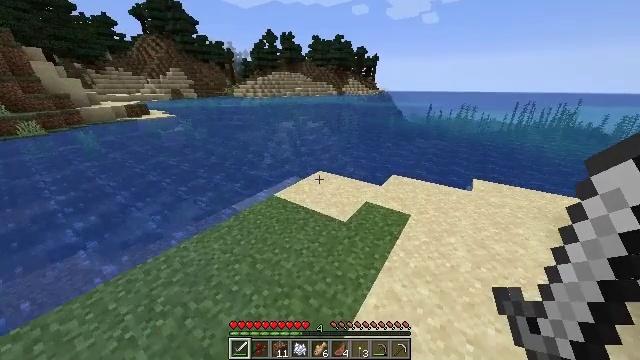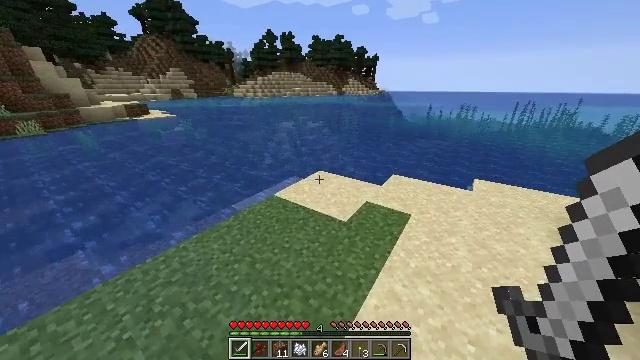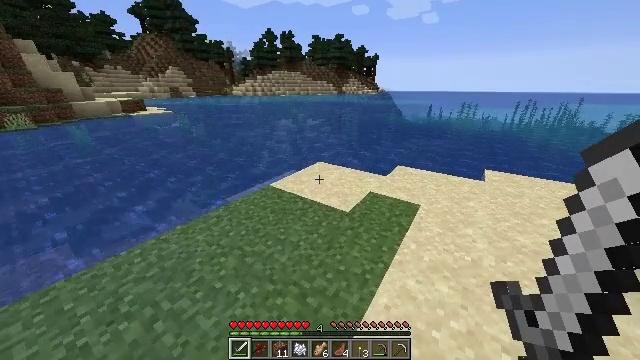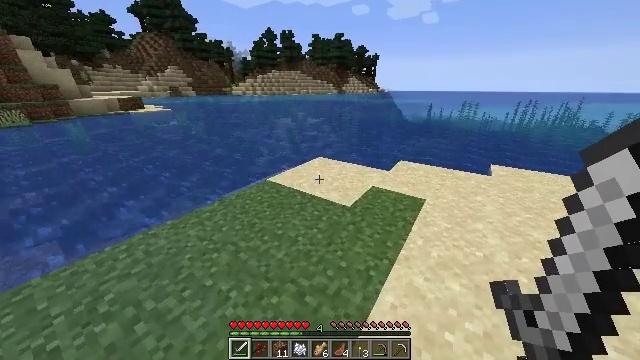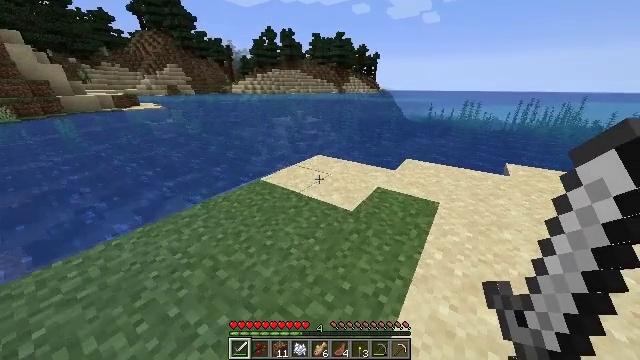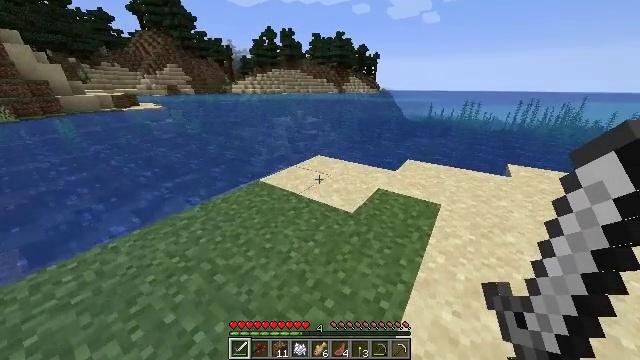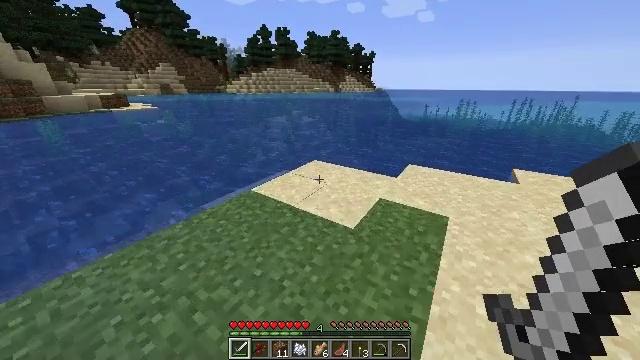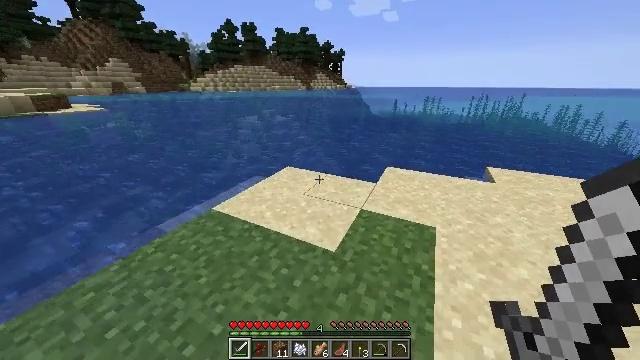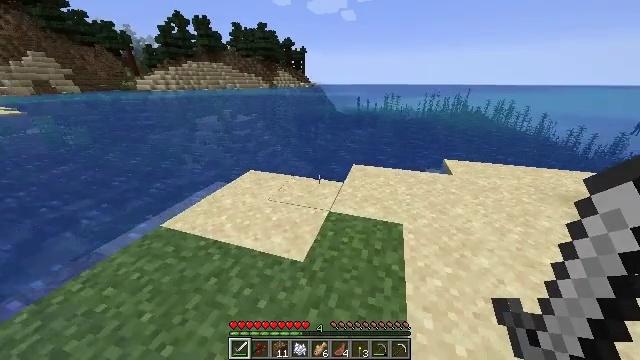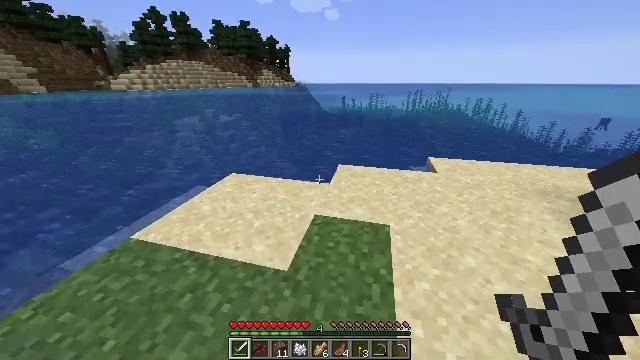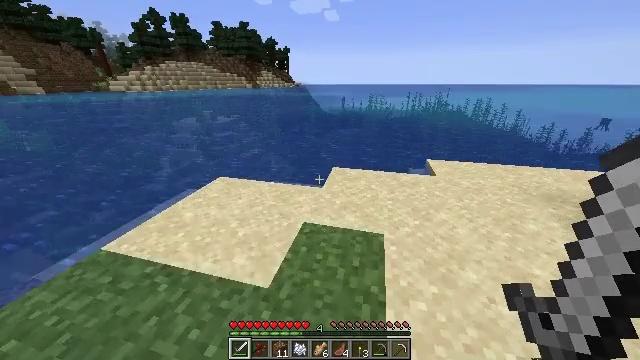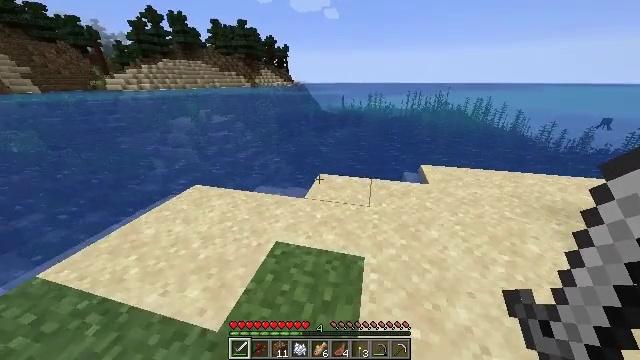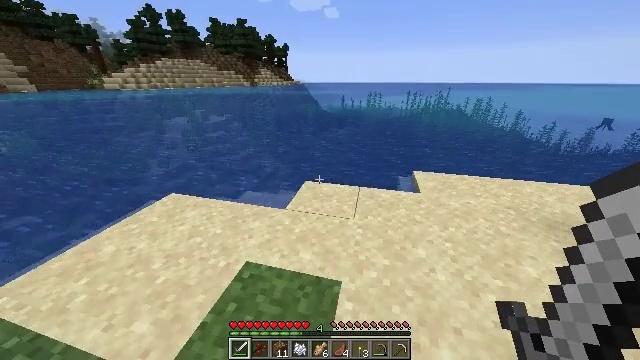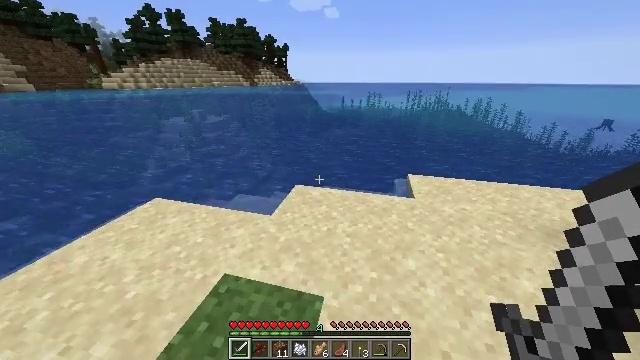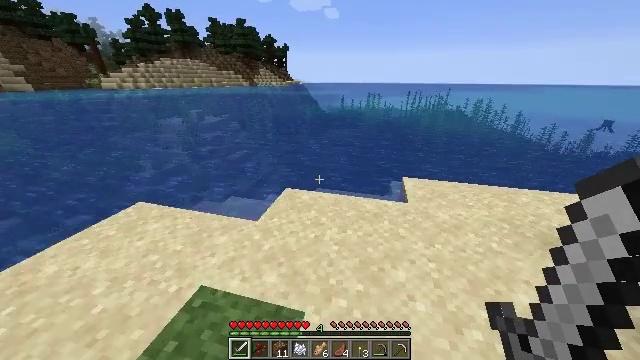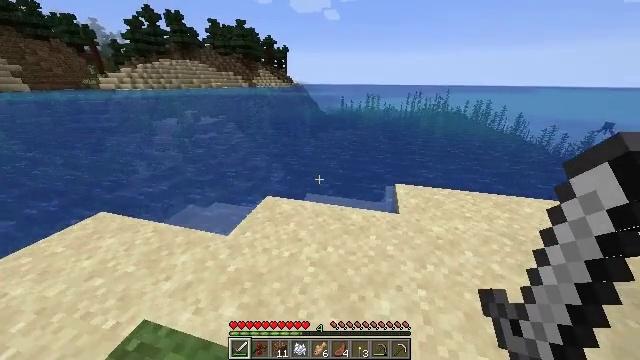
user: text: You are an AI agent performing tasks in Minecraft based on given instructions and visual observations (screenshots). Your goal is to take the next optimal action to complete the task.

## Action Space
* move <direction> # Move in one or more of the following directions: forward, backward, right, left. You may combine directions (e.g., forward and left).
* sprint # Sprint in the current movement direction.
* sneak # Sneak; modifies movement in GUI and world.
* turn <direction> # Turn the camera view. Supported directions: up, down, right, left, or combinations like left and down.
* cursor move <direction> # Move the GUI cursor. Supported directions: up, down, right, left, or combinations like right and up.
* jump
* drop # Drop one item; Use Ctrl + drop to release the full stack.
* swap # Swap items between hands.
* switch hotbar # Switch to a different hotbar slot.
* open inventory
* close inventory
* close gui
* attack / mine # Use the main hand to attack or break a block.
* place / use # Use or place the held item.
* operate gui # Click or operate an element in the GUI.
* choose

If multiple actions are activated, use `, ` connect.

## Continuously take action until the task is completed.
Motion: motion action
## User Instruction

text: Kill mobs in water.
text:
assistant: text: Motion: move forward
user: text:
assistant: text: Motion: move forward
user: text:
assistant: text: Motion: move forward
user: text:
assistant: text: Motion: move forward
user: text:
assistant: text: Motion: move forward
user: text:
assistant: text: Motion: move forward, turn right
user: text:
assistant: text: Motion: move forward and move right, turn right
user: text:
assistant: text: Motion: move forward and move right, turn right
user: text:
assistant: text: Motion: move forward and move right, turn right
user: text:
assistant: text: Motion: move forward and move right
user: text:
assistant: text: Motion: move forward and move right
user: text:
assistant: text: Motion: move forward and move right
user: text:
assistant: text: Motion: move forward and move right
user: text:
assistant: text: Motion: move forward and move right
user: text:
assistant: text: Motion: move forward
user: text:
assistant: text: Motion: move forward
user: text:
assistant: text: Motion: move forward, turn right
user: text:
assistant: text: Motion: move forward and move right, turn right
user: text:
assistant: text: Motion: move forward and move right
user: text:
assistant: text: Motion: move forward and move right
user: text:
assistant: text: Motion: move forward and move right
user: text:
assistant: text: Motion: move forward and move right
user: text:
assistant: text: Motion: move forward and move right
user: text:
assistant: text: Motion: move forward and move right
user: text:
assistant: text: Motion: move forward and move right
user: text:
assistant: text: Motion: move forward
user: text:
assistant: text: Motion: move forward, turn left
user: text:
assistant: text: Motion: move forward, turn left
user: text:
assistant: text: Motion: move forward, turn left
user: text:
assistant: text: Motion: move forward